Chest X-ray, AP view. Patient: 21 years old, sex M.
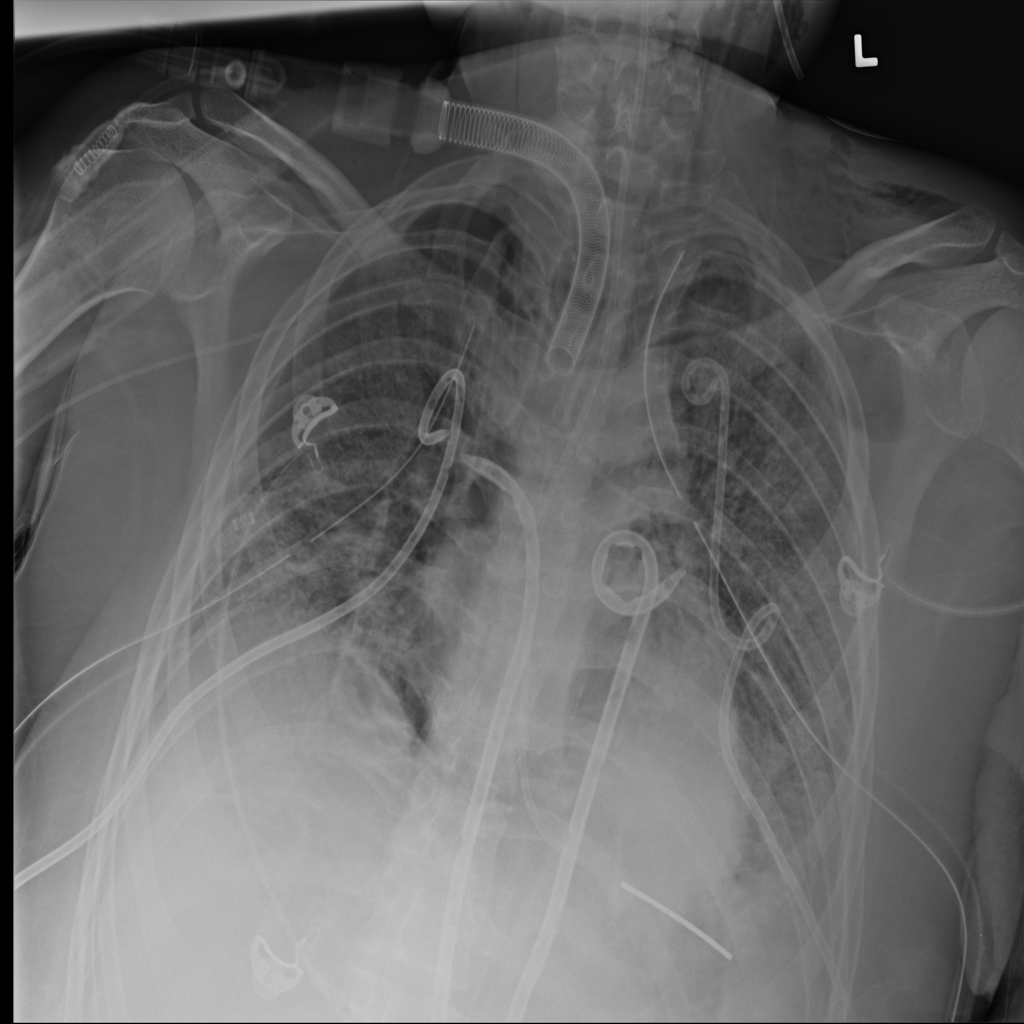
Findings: Emphysema, Pneumothorax